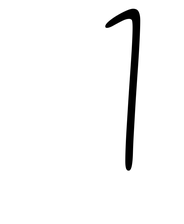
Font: Gluten_Thin